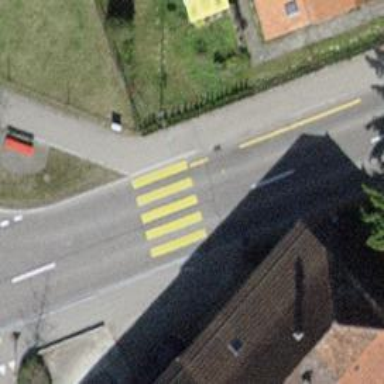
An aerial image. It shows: Left sidewalk along asphalt tertiary road.